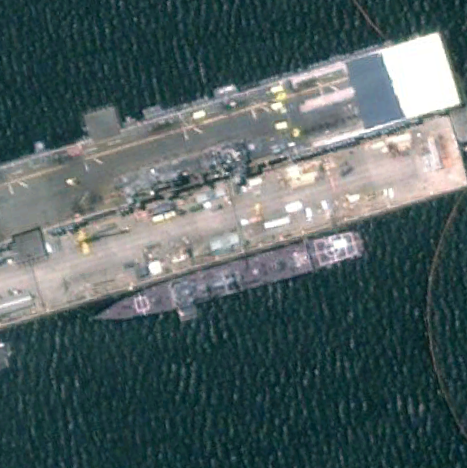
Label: assault